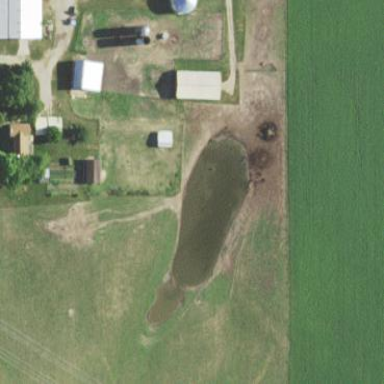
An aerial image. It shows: Pond with natural water.